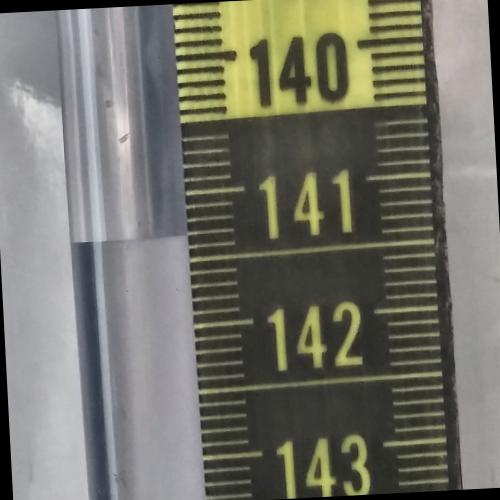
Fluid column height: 141.3 cm